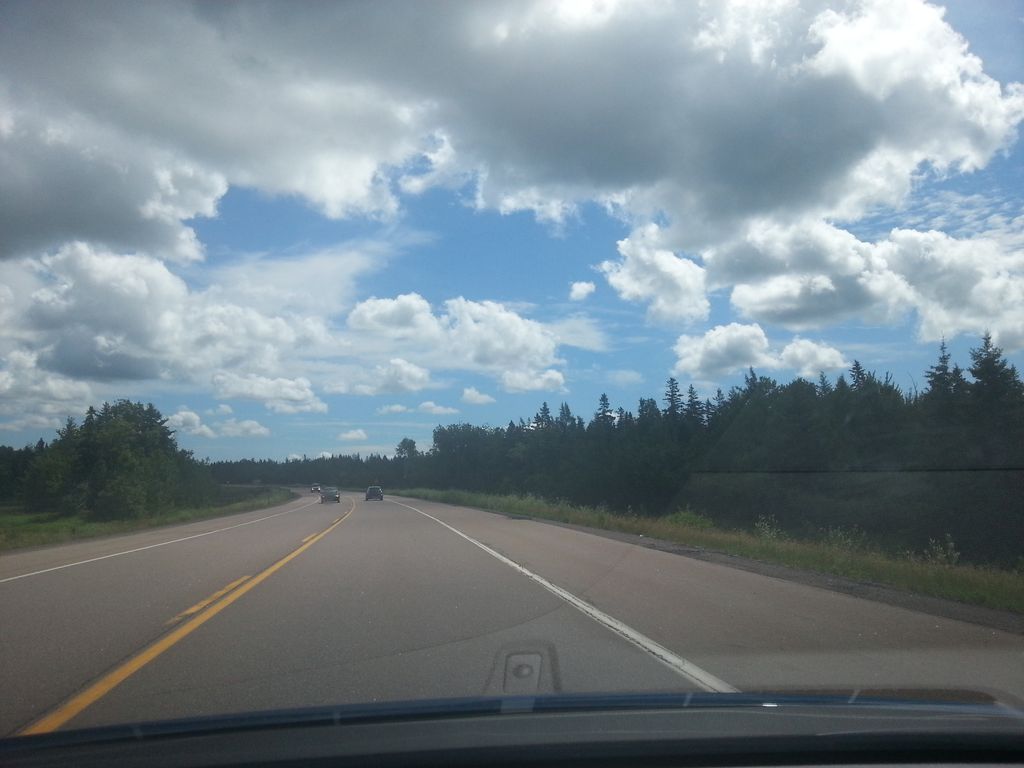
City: charlottetown